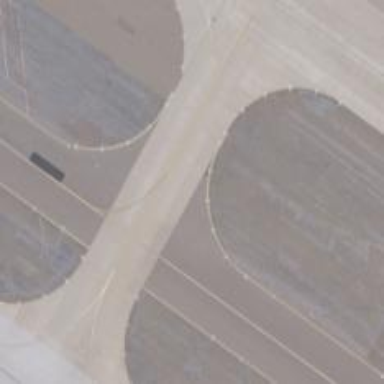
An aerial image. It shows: Image of taxiway at airport.